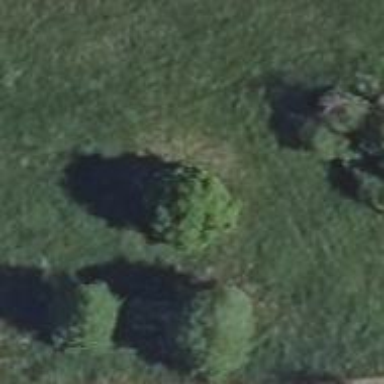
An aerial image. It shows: Deciduous tree with broadleaved leaves.